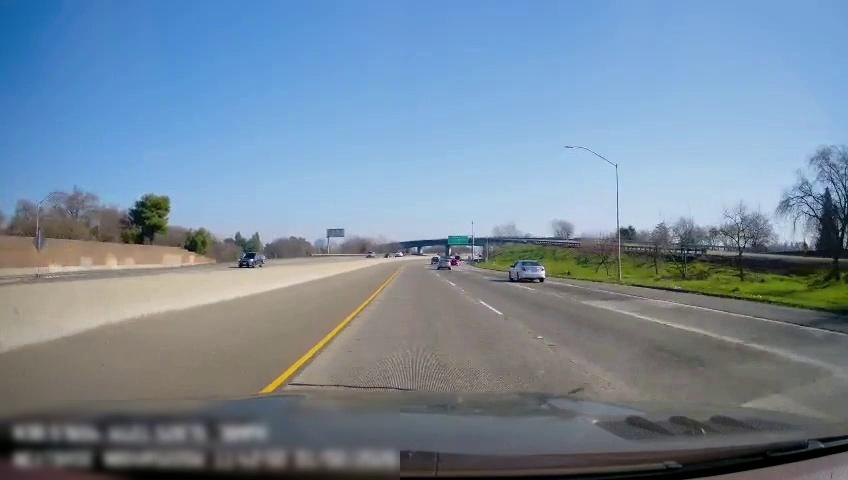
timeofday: Day
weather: Sunny
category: Drivable Space
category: Vehicles | Truck
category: Drivable Space
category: Drivable Space
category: Vehicles | Car
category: Vehicles | Car
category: Lanes | Current Lane
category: Lanes | Current Lane
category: Lanes | Current Lane
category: Lanes | Alternate Lane
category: Traffic | Signs
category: Traffic | Signs